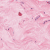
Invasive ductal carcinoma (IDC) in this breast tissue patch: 0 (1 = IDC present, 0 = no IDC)